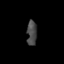
Tissue: skin
Cell type: Epithelial cells
Senescence score: 0.2292
Nuclear area (px): 236
Mean DAPI intensity: 73.445